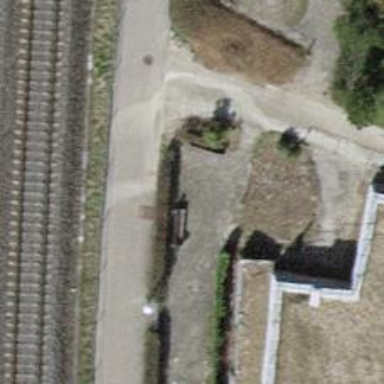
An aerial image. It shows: Bench for seating.